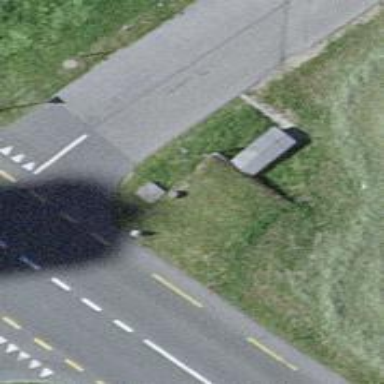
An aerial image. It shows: Set of steps on the road.